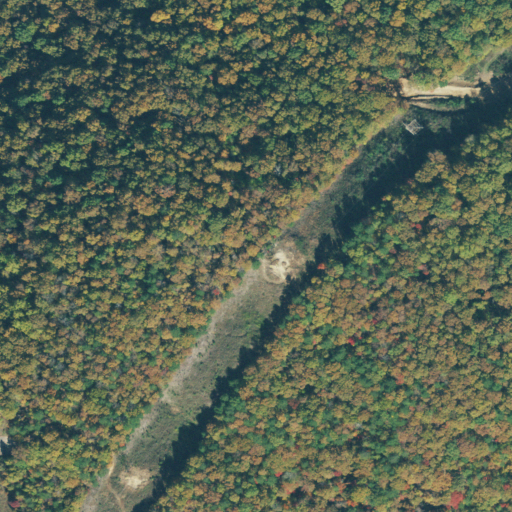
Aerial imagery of cape in Tennessee named Ladds Point containing deciduous forest, pasture, and shrub